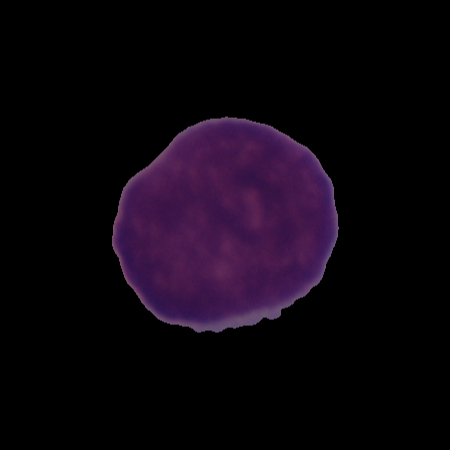
Label: cancer